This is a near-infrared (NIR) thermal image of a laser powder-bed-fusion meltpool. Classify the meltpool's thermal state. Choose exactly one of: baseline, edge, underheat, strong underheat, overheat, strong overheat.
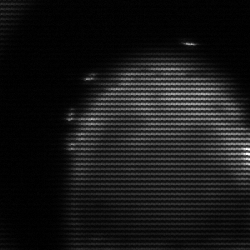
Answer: edge